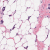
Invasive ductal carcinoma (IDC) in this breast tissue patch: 0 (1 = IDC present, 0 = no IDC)